Тонкостенная проводящая сфера, радиус которой равен радиусу Земли $R$, имеет толщину стенок $h=1~мм$ (см. рисунок).
Определите сопротивление $r$ сферы между ее полюсами $N$ и $S$. Удельное сопротивление материала сферы зависит от географической широты $\varphi$ по закону $\rho(\varphi)=\rho_{0} \cos \varphi$, где $\rho_{0}=0.2~Ом \cdot см$.
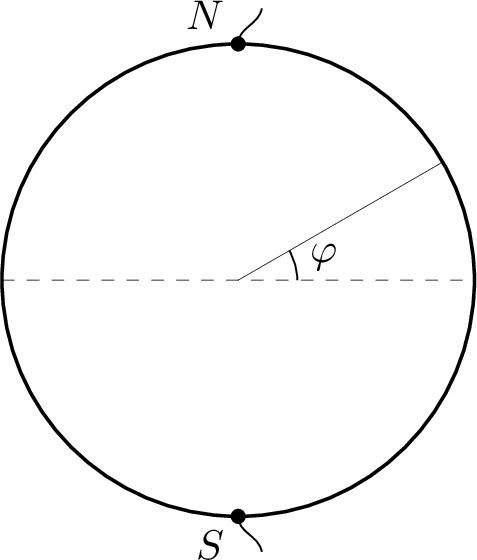
Решение: Присоединим источник тока к полюсам сферы. Поскольку $\rho$ не зависит от долготы, параллели будут эквипотенциальны. Поэтому сферу можно рассматривать как набор последовательно соединенных колец, получаемых при разрезании сферы по параллелям. Найдем сопротивление кольца между двумя близкими параллелями:$$\Delta r=\frac{\rho R \Delta \varphi}{h \cdot 2 \pi R \cos \varphi}=\frac{\rho_{0} \Delta \varphi}{2 \pi h}.$$Здесь $\Delta \varphi$ — угловое расстояние между двумя близкими параллелями, выраженное в радианах, причем $\Delta \varphi«1$. Полное сопротивление между полюсами складывается из сопротивлений последовательно соединенных колец:$$r=N \cdot \Delta r=\frac{\pi}{\Delta \varphi} \cdot \frac{\rho_{0} \Delta \varphi}{2 \pi h}=\frac{\rho_{0}}{2 h}=1~Ом.$$
Ответ: $$ r=\frac{\rho_{0}}{2 h}=1~Ом. $$
Темы:
T, Электричество, Всероссийские, Сферическая поверхность, Проводимость